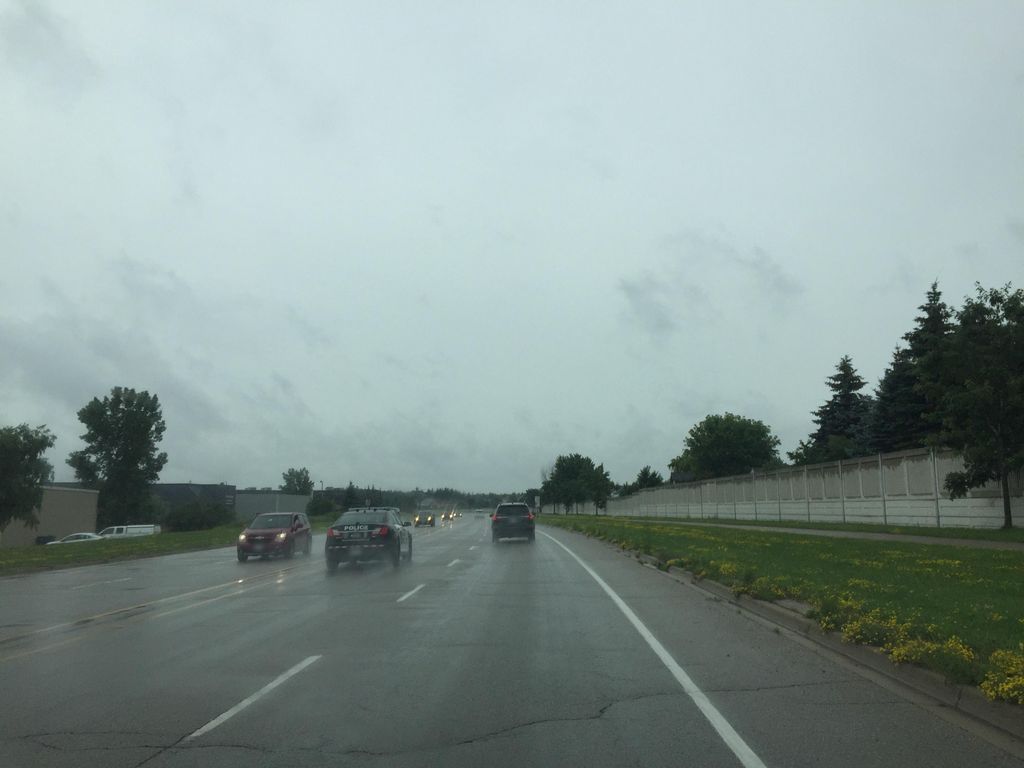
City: kitchener-waterloo